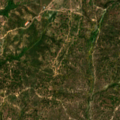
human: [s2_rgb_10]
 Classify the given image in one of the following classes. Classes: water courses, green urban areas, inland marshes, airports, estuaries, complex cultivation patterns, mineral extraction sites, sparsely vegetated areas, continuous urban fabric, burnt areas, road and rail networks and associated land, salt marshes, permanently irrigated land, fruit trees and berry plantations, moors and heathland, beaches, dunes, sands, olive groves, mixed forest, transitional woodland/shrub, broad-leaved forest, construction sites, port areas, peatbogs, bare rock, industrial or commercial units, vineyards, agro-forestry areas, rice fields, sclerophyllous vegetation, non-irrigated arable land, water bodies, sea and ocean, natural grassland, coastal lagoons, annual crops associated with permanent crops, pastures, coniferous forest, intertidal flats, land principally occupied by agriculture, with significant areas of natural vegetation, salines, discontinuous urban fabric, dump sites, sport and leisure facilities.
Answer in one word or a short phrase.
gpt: agro-forestry areas, transitional woodland/shrub